Field crop: tomato
Growth stage: 2
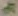
Species: solanum